Question: I am trying to create multi series line chart using MS Chart. I have created it successfully. But the problem is the x-axis labels repeation. Here is what is created

Can anyone tell me why the months are repeated? how can i avoid it?
UPDATE:
Here is the code:
'''
DateTime[] xvals = {DateTime.Now.AddMonth(-1),DateTime.Now};
decimal[] gvals = {4.3,0};
decimal[] ypvals = {0,0};
decimal[] yvals = {3.5,0};
// create the chart
var chart = new Chart();
chart.Size = new Size(600, 250);
chart.BorderSkin.SkinStyle = BorderSkinStyle.Emboss;
chart.BorderlineColor = System.Drawing.Color.FromArgb(26, 59, 105);
chart.BorderlineWidth = 3;
var chartArea = new ChartArea();
chartArea.AxisX.MajorGrid.LineWidth = 0;
//Remove Y-axis grid lines
chartArea.AxisY.MajorGrid.LineWidth = 0;
chartArea.AxisX.LabelStyle.Format = "MMM";
chartArea.AxisX.MajorGrid.LineColor = Color.LightGray;
chartArea.AxisY.MajorGrid.LineColor = Color.LightGray;
chartArea.AxisX.LabelStyle.Font = new Font("Consolas", 8);
chartArea.AxisY.LabelStyle.Font = new Font("Consolas", 8);
chart.ChartAreas.Add(chartArea);
var series = new Series();
series.Name = "Y";
series.Legend = "Y";
series.ChartType = SeriesChartType.Line;
series.XValueType = ChartValueType.DateTime;
series.IsVisibleInLegend = true;
series.Color = Color.Red;
series.IsValueShownAsLabel = true;
series.BorderWidth = 2;
chart.Series.Add(series);
// bind the datapoints
chart.Series[0].Points.DataBindXY(xvals, yvals);
var series2 = new Series();
series2.Name = "YP";
series2.Legend = "YP";
series2.ChartType = SeriesChartType.Line;
series2.XValueType = ChartValueType.DateTime;
series2.IsVisibleInLegend = true;
series2.Color = Color.Yellow;
series2.IsValueShownAsLabel = true;
series2.BorderWidth = 2;
chart.Series.Add(series2);
// bind the datapoints
chart.Series[1].Points.DataBindXY(xvals, ypvals);
var series3 = new Series();
series3.Name = "G";
series3.Legend = "GG";
series3.ChartType = SeriesChartType.Line;
series3.XValueType = ChartValueType.DateTime;
series3.IsVisibleInLegend = true;
series3.Color = Color.Blue;
series3.IsValueShownAsLabel = true;
series3.BorderWidth = 2;
chart.Series.Add(series3);
// bind the datapoints
chart.Series[2].Points.DataBindXY(xvals, gvals);
// draw!
chart.Invalidate();
// write out a file
chart.SaveImage("D:\cha.png", ChartImageFormat.Png);
'''
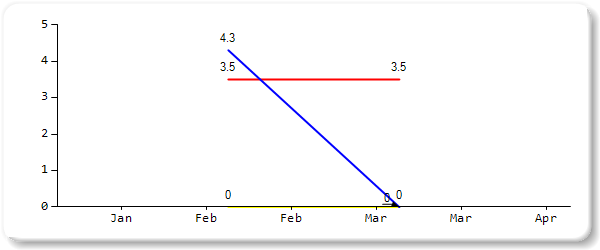
Answer: Ok, I have got the solution.
I have just converted the
'''
series1.XValueType = ChartValueType.Date;
series2.XValueType = ChartValueType.Date;
series3.XValueType = ChartValueType.Date;
'''
TO:
'''
series1.XValueType = ChartValueType.String;
series2.XValueType = ChartValueType.String;
series3.XValueType = ChartValueType.String;
'''
and instead of using dates in the 'xAxisValues' array used months name as string.
'''
DateTime[] xvals = {DateTime.Now.AddMonth(-1),DateTime.Now};
'''
TO:
'''
string[] xvals = {DateTime.Now.AddMonth(-1).ToString("MMM"),DateTime.Now.ToString("MMM")};
'''
Hope this helps someone else.